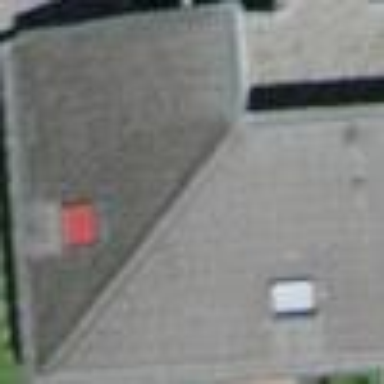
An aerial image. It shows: House with pyramidal roof shape.